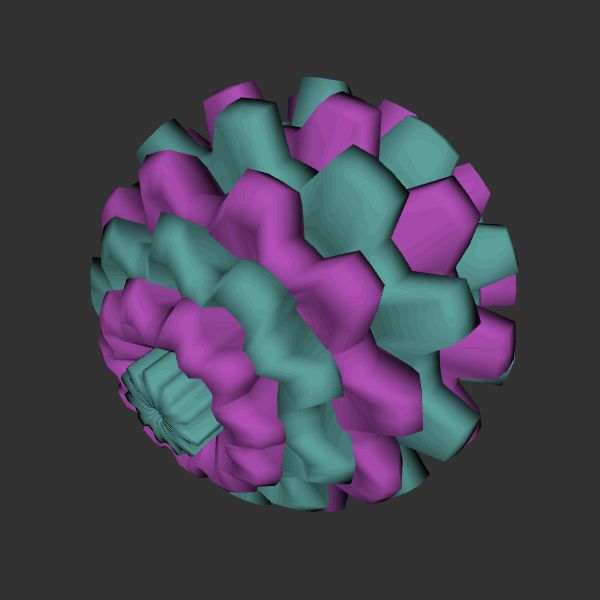
Background: dark